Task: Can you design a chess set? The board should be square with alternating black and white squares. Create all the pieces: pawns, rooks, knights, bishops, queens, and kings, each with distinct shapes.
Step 4810:
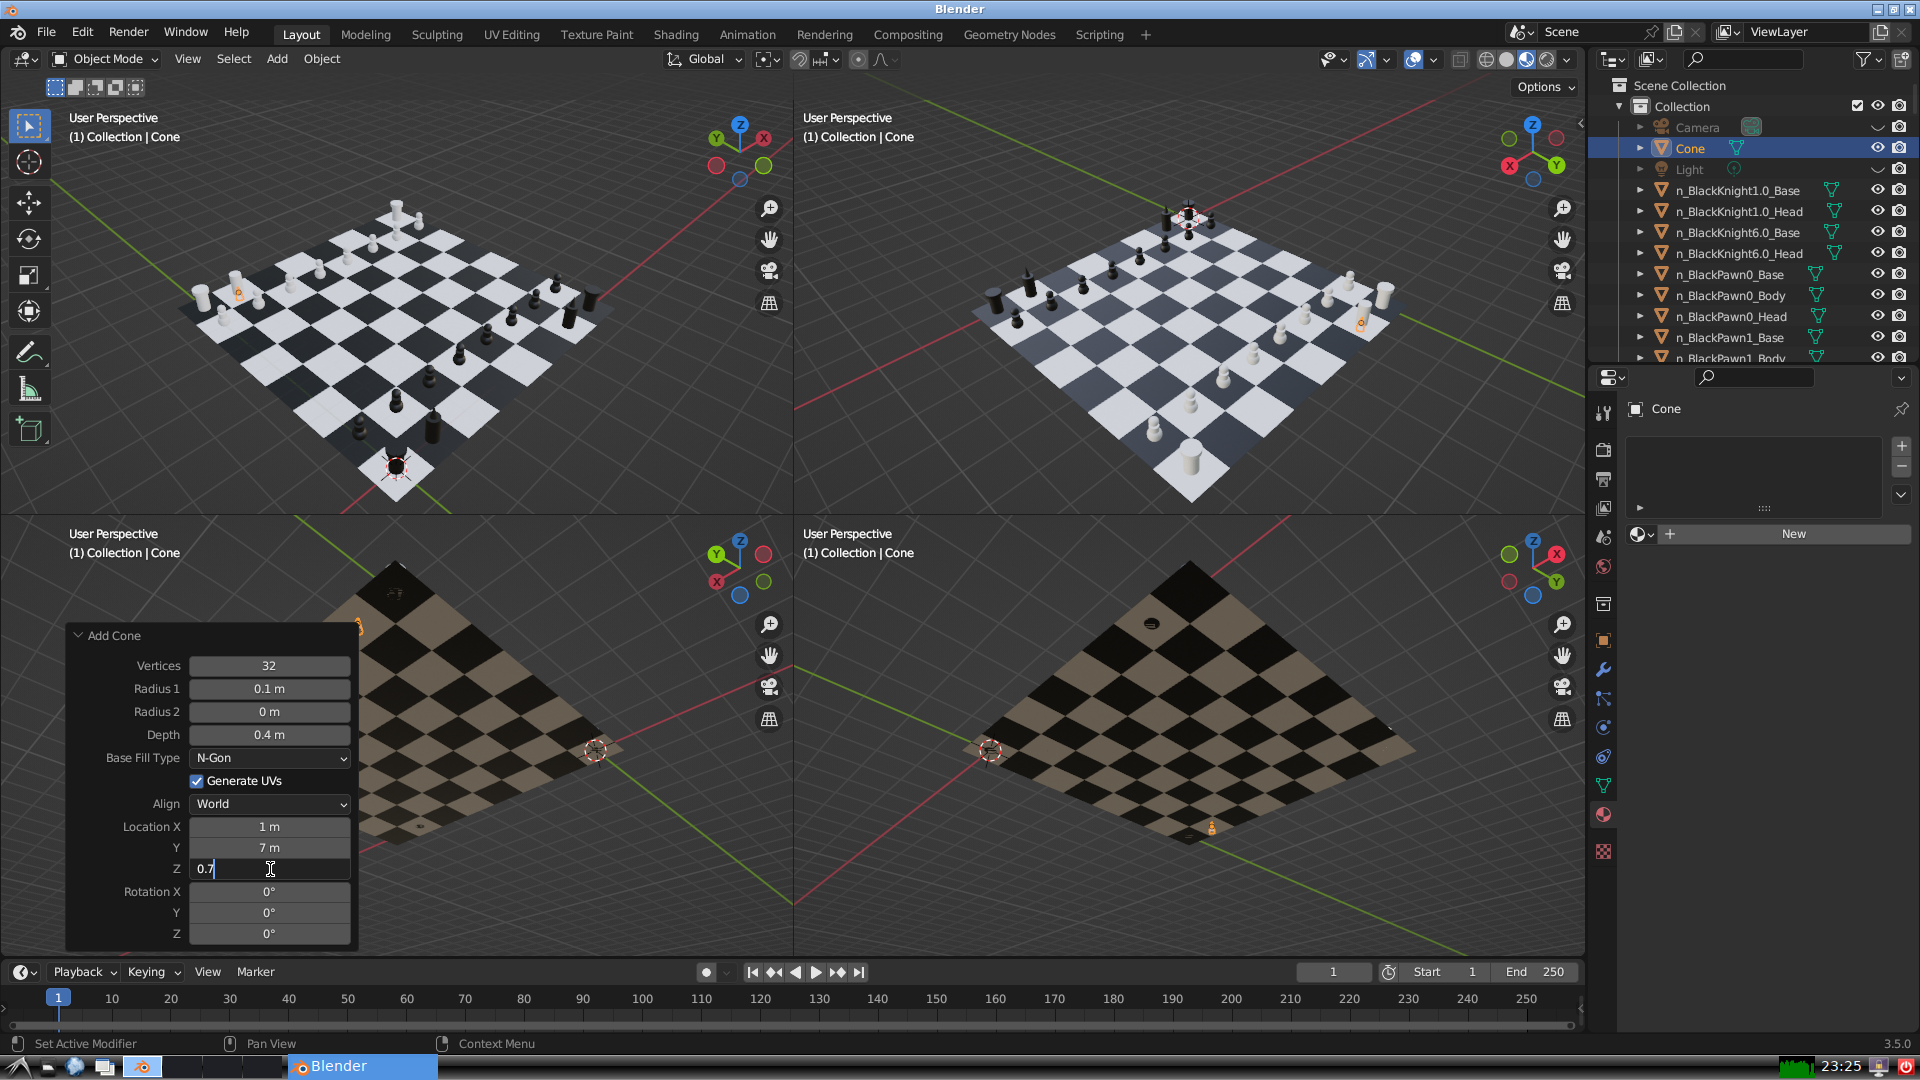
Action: {"key_press": ['Return']}